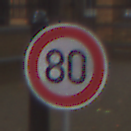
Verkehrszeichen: Geschwindigkeit80
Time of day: MorningAfternoon
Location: Outdoor (Urban)
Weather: Overcast
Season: NotSpecified
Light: Natural